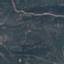
Land use / land cover: HerbaceousVegetation